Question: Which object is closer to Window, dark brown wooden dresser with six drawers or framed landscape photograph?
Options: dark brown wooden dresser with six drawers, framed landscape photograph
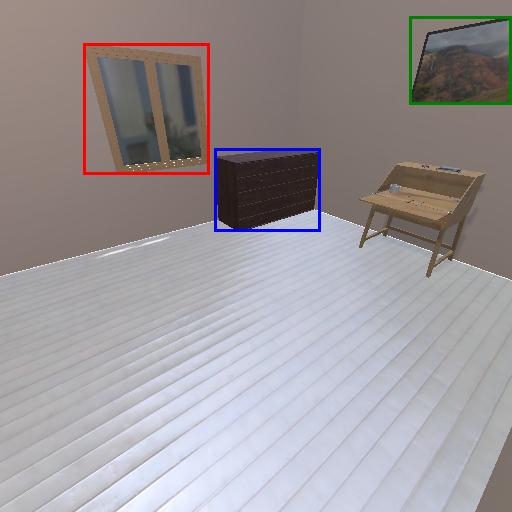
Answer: dark brown wooden dresser with six drawers